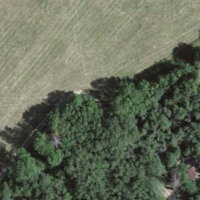
EUNIS habitat code: 41
Species observed at this site:
Corylus avellana
Mercurialis perennis